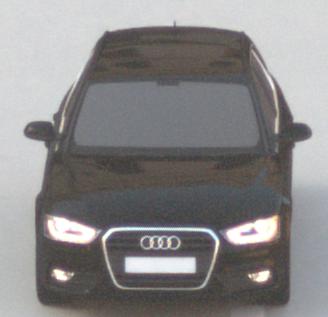
Make: Audi
Model: A4 Avant 1.8 TFSI
Detailed model: A4 (B8) Avant
Model produced from: 2012/02
Model produced until: 2015/04
Doors: 5
Color: black
Road condition: dry road
Daytime: sunrise or sunset
Contrast: low contrast